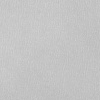
Atmospheric dust classification: dusty